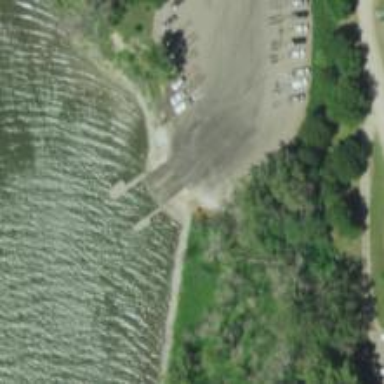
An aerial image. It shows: Slipway on leisure land.